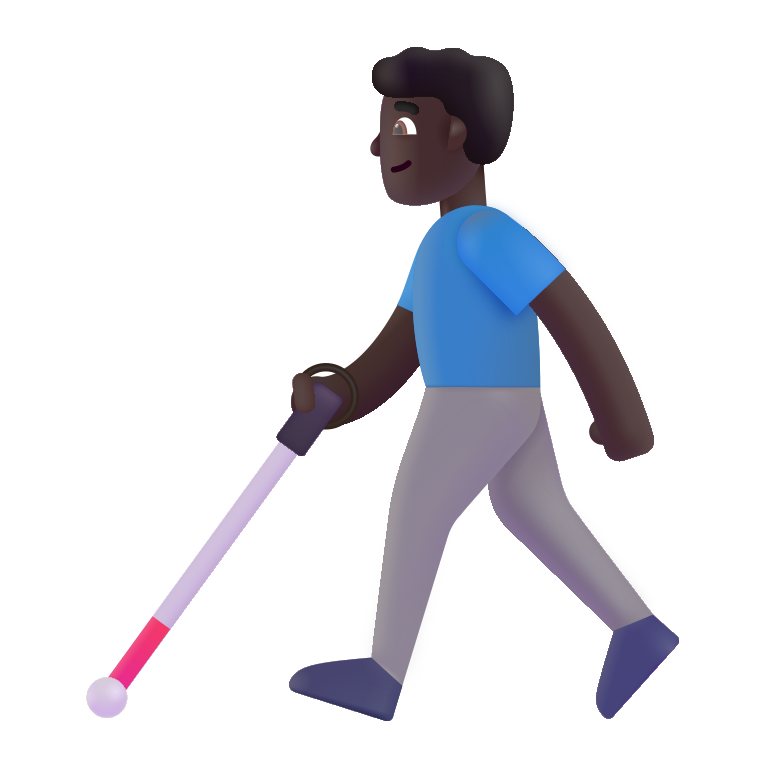
man with white cane color dark